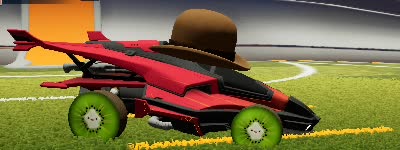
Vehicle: aftershock